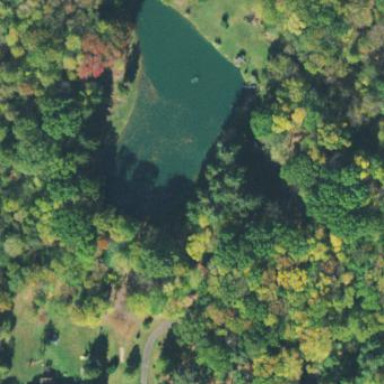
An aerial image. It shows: Peaceful pond surrounded by nature.